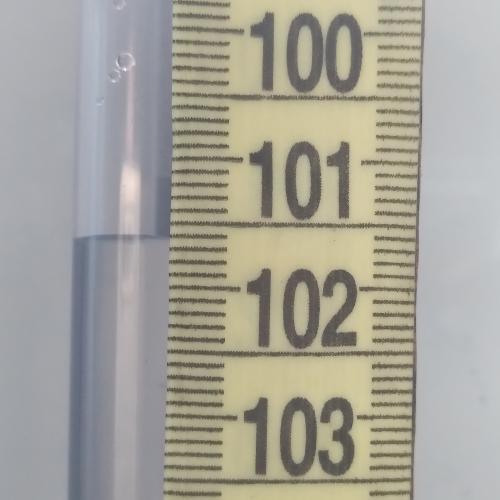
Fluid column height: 101.6 cm